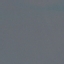
Land use / land cover class: SeaLake